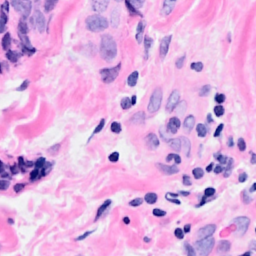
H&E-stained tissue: Breast